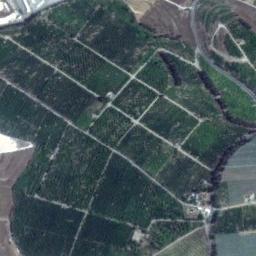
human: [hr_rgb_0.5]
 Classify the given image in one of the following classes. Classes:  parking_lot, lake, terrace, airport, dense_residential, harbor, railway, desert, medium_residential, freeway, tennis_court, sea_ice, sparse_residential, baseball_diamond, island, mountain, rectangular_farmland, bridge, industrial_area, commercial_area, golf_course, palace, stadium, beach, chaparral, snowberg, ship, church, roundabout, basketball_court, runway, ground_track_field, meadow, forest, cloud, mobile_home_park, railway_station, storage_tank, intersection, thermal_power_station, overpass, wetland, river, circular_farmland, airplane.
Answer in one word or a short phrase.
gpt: rectangular_farmland